Brain MRI, t1w sequence, axial 2D slice.
Patient: age 34, sex F, weight 95 kg, height 1.95 m
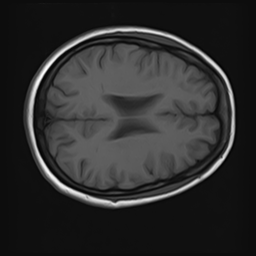